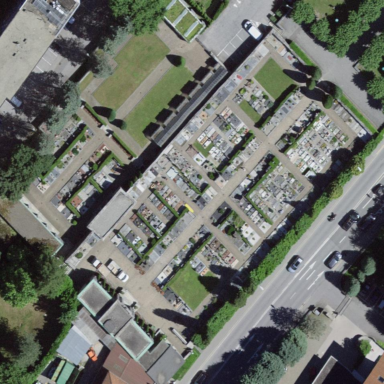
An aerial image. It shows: Cemetery.